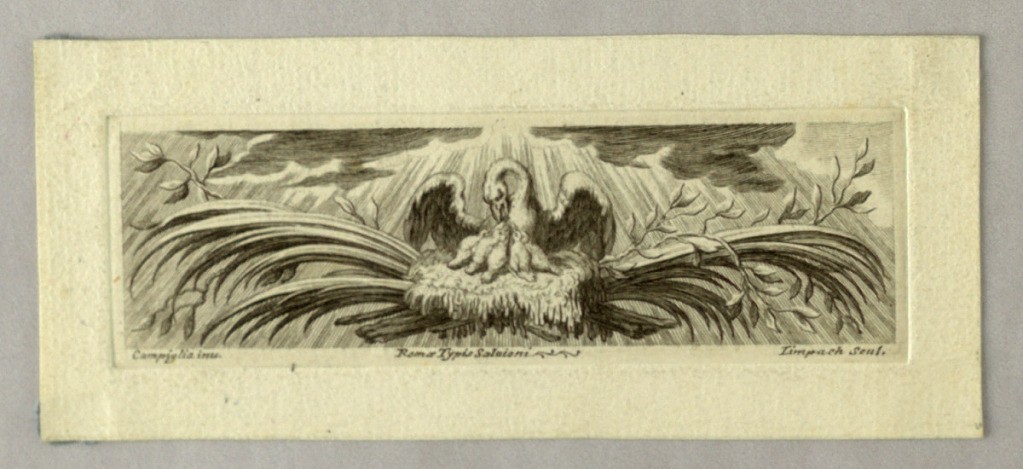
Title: Vignette, The Pelican
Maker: Maximilian Joseph Limpach, Czech, active the 1st half of 18th century
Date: ca. 1730
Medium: Engraving on paper
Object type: Print
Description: The Pelican upon palm and laurel boughs shown agains rays and the sky.